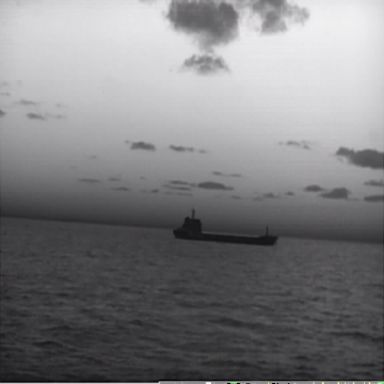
There is a liner in the infrared image.